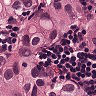
Metastatic tissue present: yes